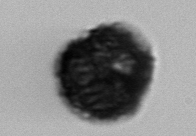
Label: Gonyaulax